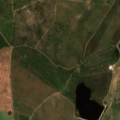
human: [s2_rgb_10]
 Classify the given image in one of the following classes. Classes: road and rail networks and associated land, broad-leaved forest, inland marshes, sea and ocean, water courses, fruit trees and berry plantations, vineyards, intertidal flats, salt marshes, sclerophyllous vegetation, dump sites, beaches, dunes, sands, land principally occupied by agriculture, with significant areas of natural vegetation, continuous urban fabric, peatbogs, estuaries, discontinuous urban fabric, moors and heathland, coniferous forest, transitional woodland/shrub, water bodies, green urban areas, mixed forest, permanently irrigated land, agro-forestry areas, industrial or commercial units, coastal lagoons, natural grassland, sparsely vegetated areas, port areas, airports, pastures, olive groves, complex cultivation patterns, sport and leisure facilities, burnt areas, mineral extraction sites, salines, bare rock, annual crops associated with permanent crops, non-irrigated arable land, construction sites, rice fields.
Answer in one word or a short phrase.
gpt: continuous urban fabric